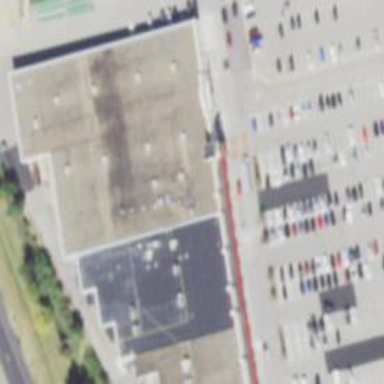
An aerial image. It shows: Retail building.